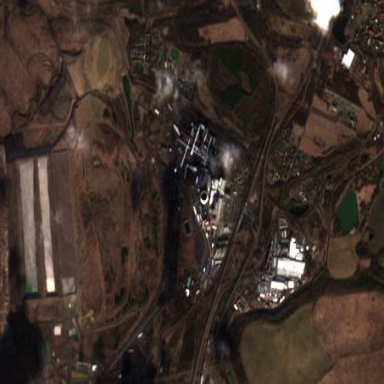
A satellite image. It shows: Industrial area with coal power plant.